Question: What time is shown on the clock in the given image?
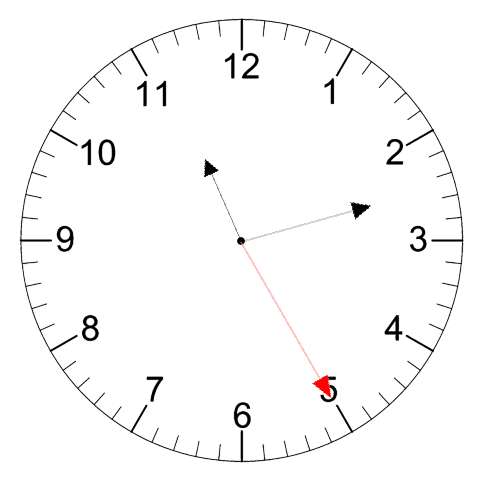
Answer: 11:12:25